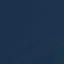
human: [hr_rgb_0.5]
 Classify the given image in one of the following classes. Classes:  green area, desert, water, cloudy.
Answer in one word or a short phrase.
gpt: water